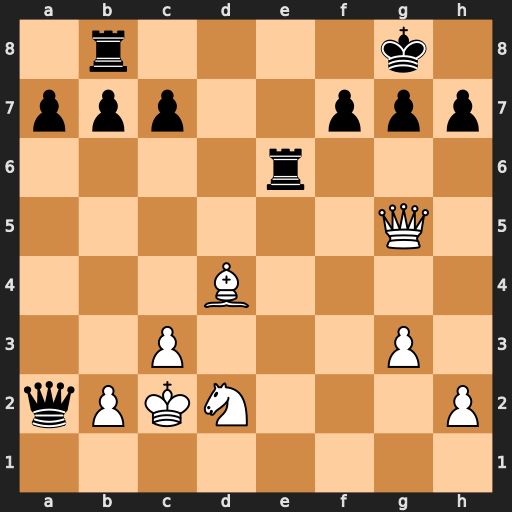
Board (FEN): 1r4k1/ppp2ppp/4r3/6Q1/3B4/2P3P1/qPKN3P/8
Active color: w
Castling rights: -
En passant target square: -
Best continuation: Qxg7#